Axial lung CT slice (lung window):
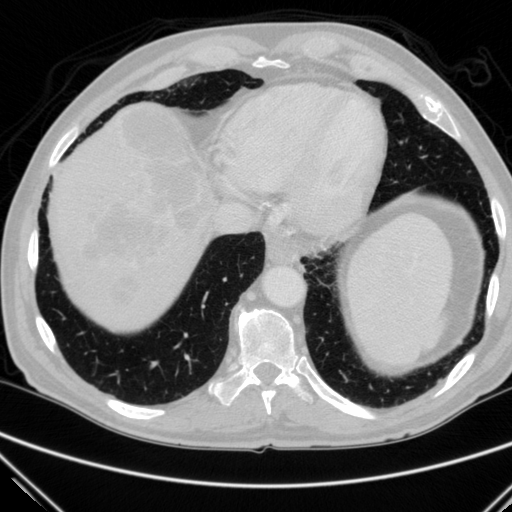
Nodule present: no